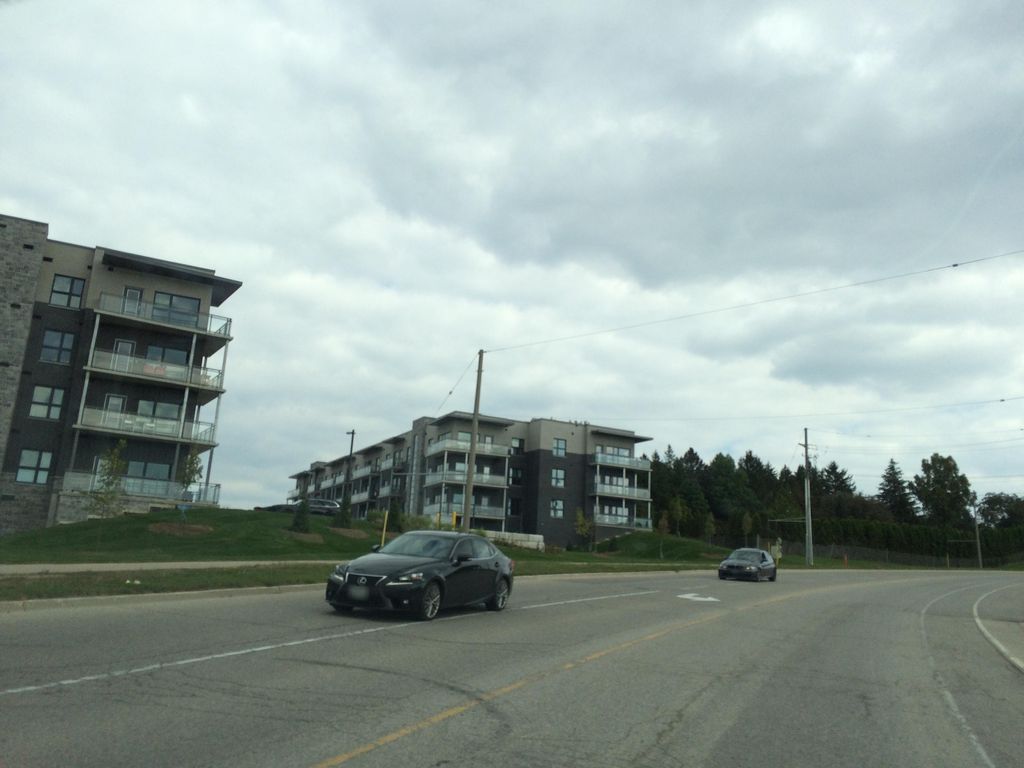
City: kitchener-waterloo